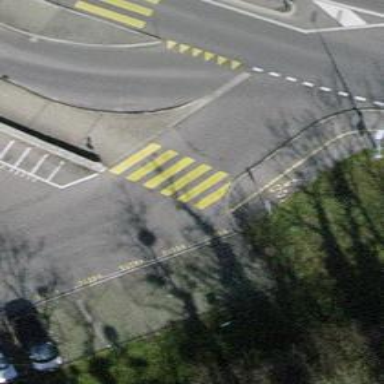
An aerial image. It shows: Marked crossing on the road.